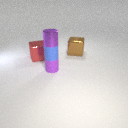
large red metal cube in front of large brown metal cube